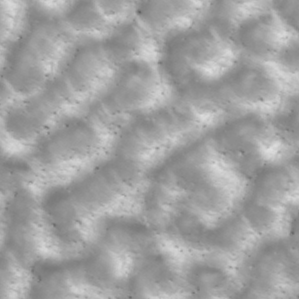
Label: non_frost